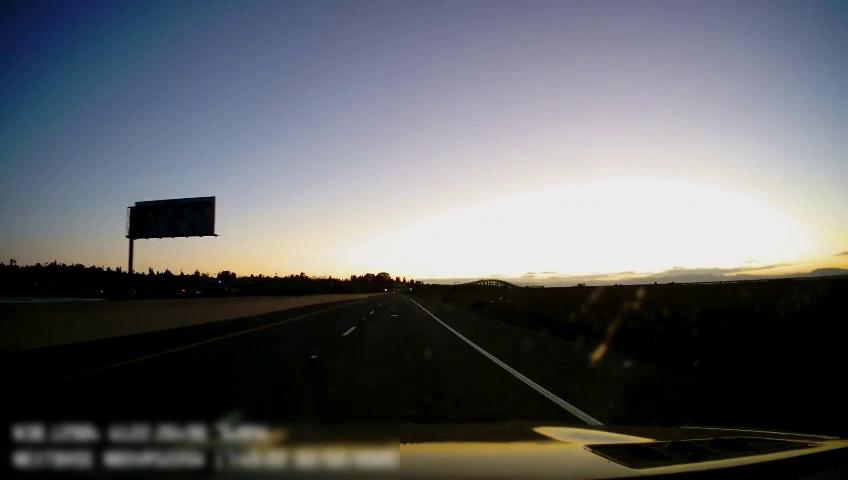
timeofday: Dusk/Dawn/Twilight
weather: Sunny
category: Drivable Space
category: Lanes | Current Lane
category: Lanes | Current Lane
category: Lanes | Alternate Lane